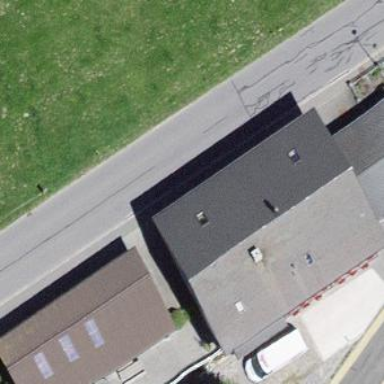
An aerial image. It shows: Residential building.